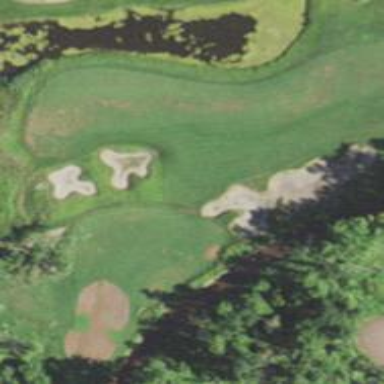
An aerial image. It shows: Golf hole.